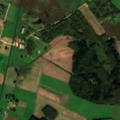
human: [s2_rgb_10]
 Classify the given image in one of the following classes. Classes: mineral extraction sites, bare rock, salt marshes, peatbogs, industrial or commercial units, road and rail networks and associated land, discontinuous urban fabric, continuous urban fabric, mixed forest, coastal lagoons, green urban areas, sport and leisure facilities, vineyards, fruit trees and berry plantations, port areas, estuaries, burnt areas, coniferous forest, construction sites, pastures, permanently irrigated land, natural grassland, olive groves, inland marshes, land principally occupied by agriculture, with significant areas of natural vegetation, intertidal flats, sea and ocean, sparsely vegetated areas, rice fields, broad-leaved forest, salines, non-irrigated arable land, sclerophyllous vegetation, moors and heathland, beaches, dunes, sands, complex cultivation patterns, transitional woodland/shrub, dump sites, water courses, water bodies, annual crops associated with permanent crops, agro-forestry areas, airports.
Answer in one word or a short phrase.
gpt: non-irrigated arable land, complex cultivation patterns, mixed forest